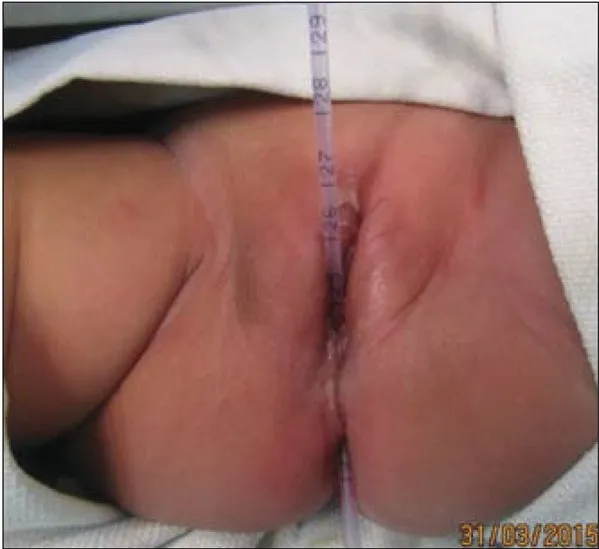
Intraoperative image with an Infant Feeding Tube through the fistula.
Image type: medical_photograph (skin_photograph)